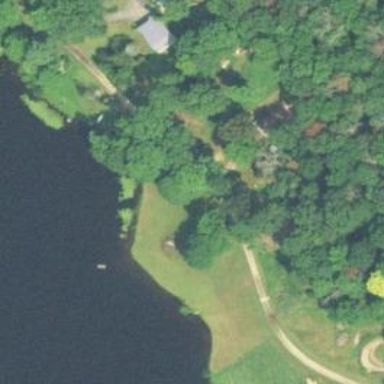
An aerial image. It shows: Residential driveway.